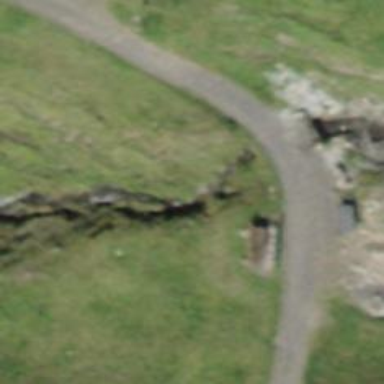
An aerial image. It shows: Brown bench in the vicinity.